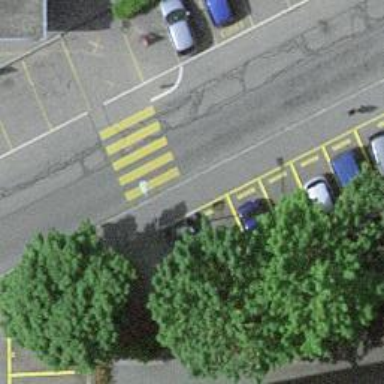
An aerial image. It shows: Marked road crossing.